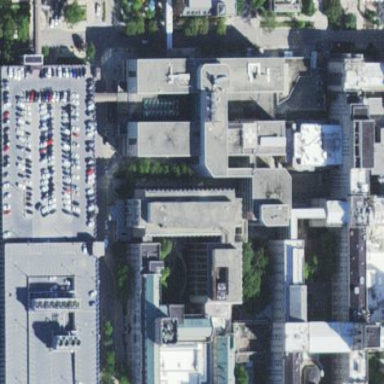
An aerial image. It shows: Hospital building.